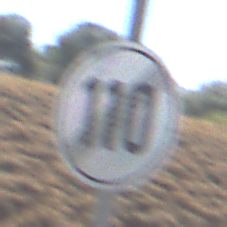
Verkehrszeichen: EndeGeschwindigkeit110
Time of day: Midday
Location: Outdoor (RoadRail)
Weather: Clear
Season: Summer
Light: Natural